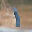
Label: 1